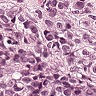
Metastatic tissue present: yes